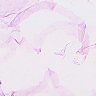
Metastatic tissue present: no